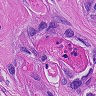
Metastatic tissue present: yes